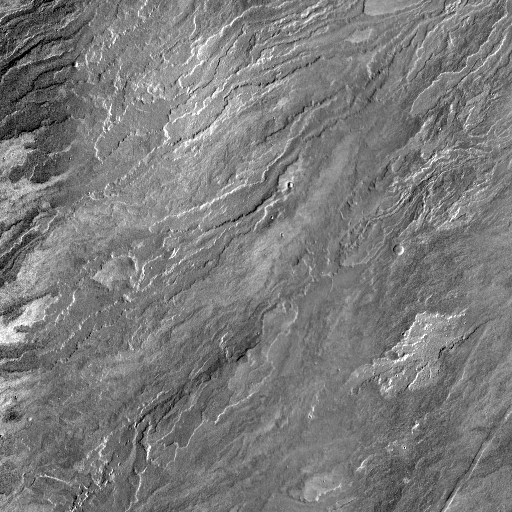
Crater classes present: Background, Other, Buried